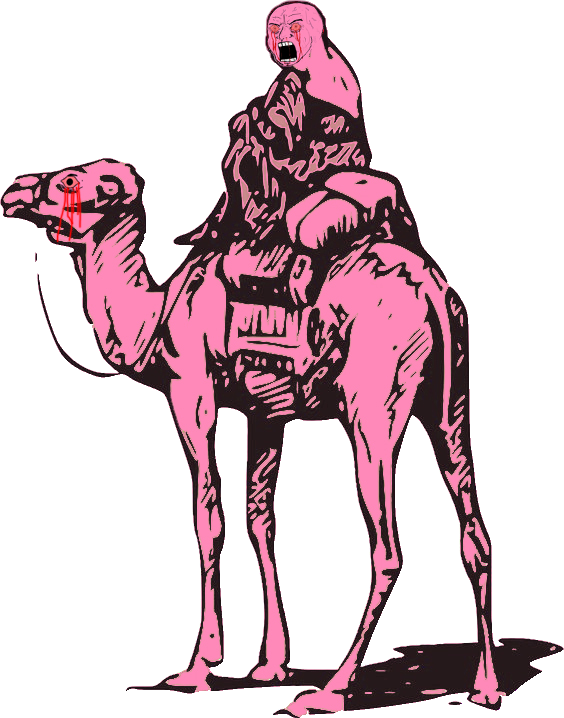
Label: 5_Rage